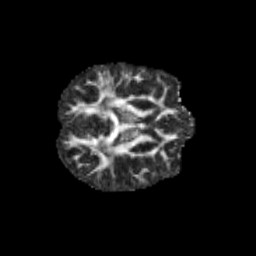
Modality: FA
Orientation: axial
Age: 11
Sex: male
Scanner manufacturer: siemens
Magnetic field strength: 3 T
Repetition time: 3.8 s
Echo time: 0.07 s